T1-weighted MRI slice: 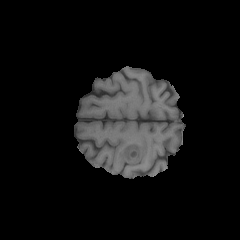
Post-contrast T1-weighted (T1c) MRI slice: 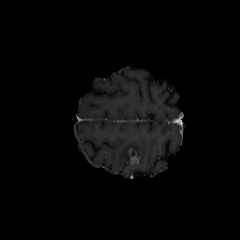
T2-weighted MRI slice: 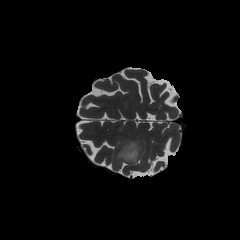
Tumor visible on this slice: yes